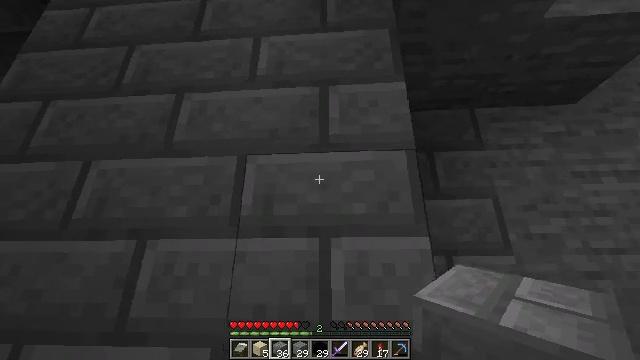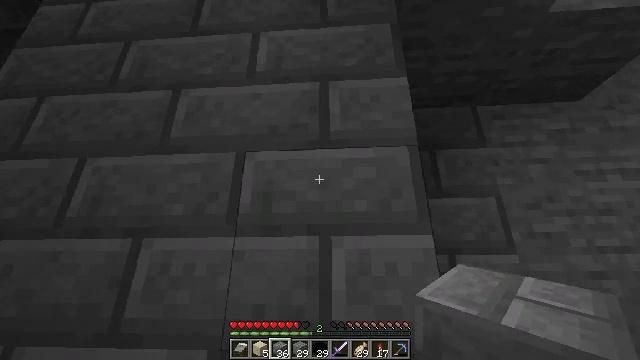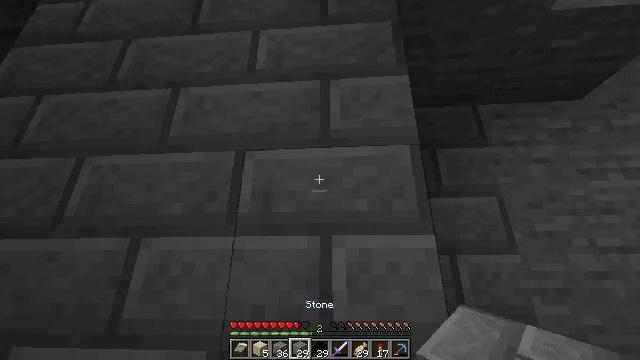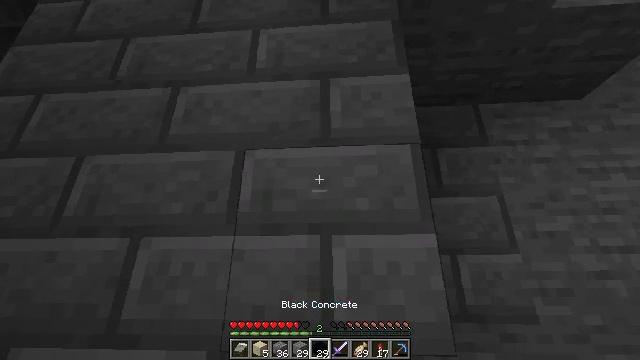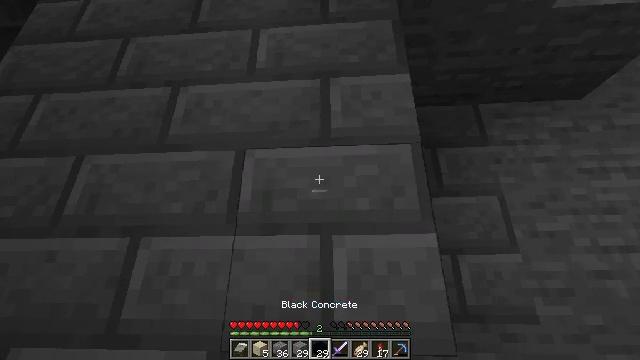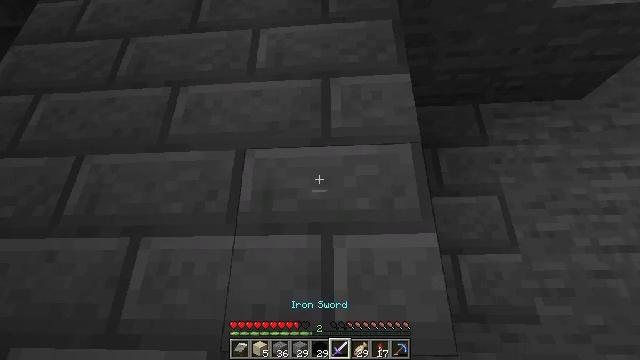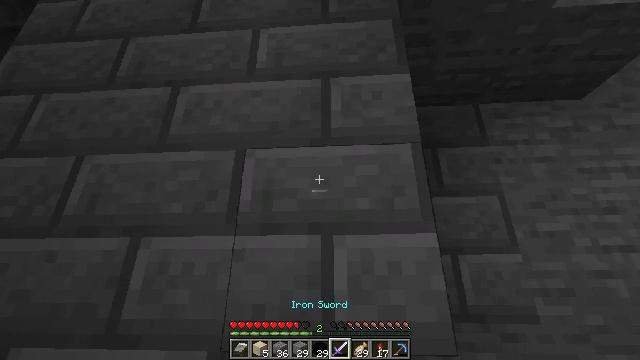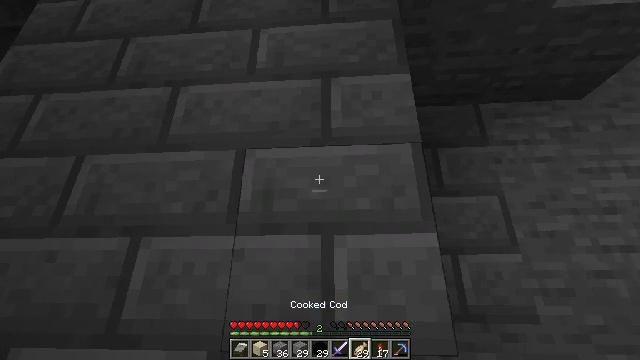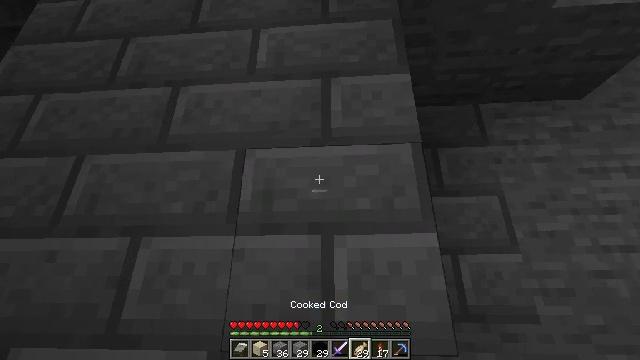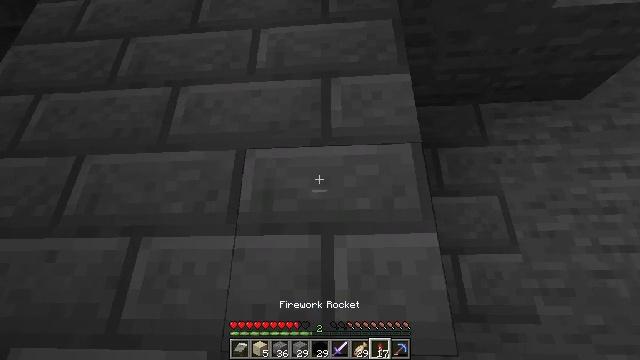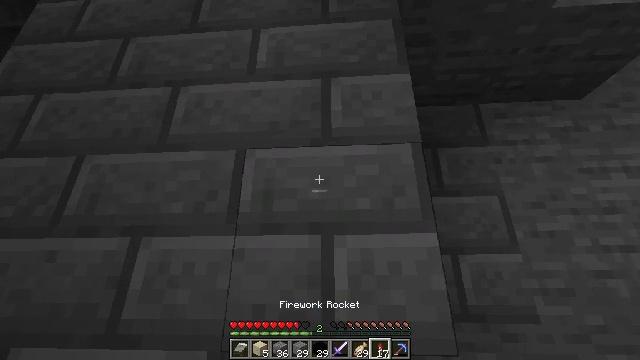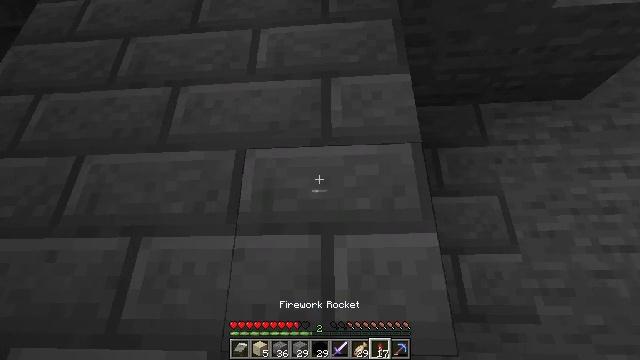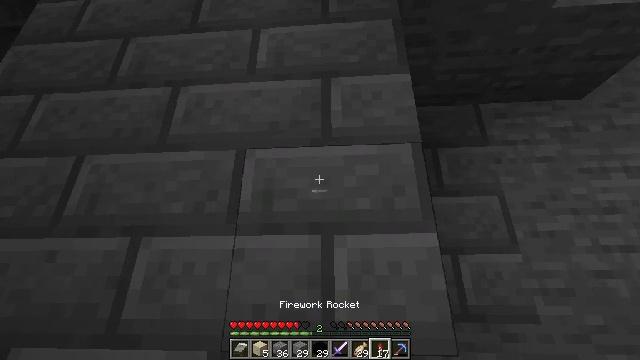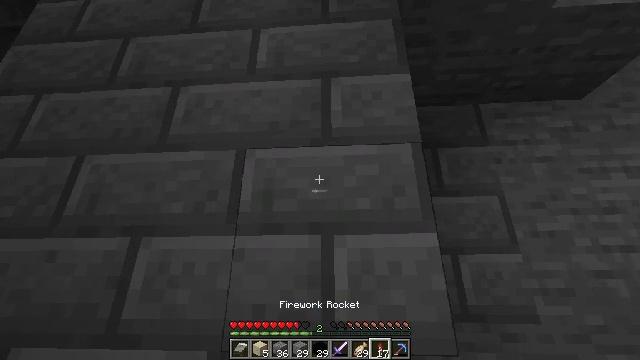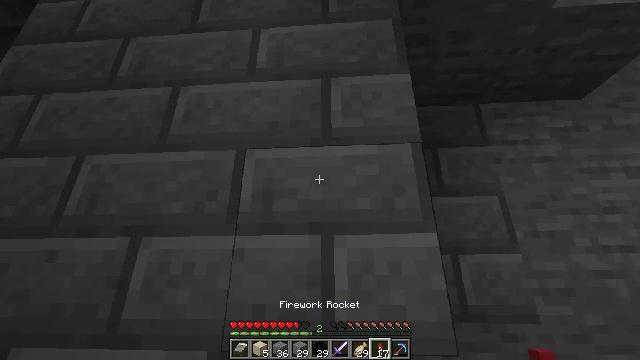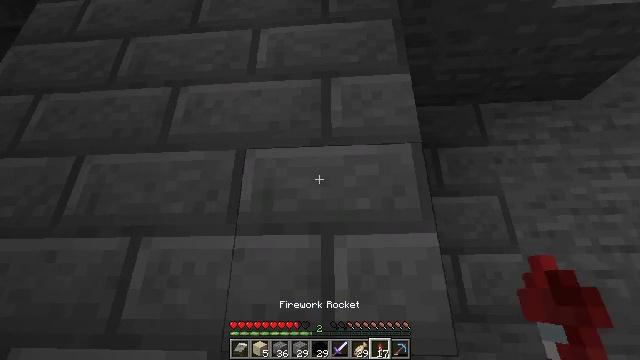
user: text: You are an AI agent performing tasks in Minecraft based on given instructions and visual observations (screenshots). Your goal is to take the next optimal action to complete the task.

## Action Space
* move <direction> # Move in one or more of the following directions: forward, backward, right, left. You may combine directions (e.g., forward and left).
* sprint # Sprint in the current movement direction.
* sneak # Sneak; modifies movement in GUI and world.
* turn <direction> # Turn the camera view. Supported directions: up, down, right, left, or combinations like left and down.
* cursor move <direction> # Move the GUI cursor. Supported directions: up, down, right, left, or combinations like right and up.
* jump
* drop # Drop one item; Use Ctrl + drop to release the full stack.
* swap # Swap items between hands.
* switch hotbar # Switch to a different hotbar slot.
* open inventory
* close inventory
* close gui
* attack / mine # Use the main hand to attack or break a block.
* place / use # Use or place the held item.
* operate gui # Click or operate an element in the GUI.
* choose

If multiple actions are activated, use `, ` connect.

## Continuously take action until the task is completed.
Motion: motion action
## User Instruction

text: Collect the stone bricks by mining.
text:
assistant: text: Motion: sneak
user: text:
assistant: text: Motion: sneak
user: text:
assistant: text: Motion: sneak
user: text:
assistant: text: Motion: sneak
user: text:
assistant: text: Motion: sneak
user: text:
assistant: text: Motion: sneak
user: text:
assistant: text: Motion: sneak
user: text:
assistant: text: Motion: sneak
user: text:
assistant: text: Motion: sneak
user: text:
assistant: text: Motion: sneak
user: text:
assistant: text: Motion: sneak
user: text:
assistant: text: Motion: sneak
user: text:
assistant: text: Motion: sneak
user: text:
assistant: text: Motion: sneak
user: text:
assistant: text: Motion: sneak
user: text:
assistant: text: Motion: sneak
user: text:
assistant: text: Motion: sneak
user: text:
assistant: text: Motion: sneak
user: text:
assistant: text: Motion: sneak
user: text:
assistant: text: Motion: sneak
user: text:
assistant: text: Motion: sneak
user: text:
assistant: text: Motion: sneak
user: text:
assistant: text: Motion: sneak
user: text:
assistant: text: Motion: sneak
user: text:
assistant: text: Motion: sneak
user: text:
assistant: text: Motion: sneak, attack / mine
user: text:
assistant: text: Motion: sneak, attack / mine
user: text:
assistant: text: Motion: sneak, attack / mine
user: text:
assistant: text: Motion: sneak, attack / mine
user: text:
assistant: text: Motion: sneak, attack / mine